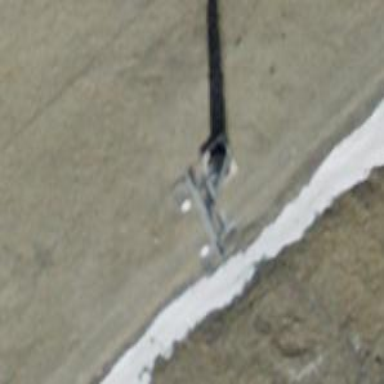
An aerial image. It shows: Pylon for aerialway.